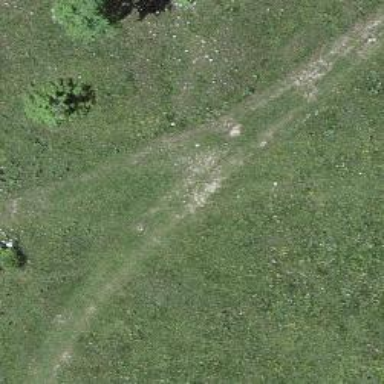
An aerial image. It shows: Ground path.